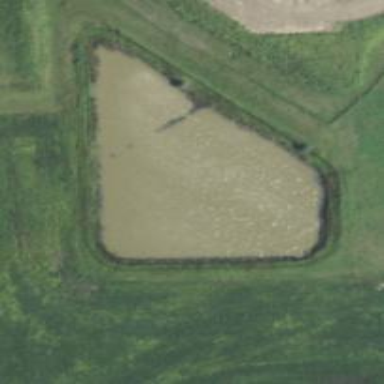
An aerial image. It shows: Pond with natural water.